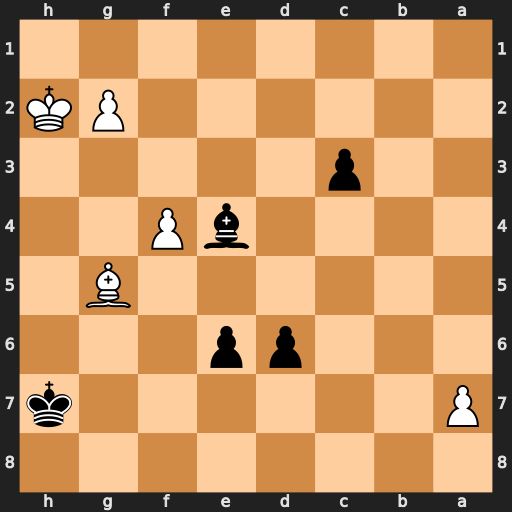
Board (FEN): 8/P6k/3pp3/6B1/4bP2/2p5/6PK/8
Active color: b
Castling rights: -
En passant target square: -
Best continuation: Kg6 Kh3 c2 Kh4 Bxg2 f5+ Kxf5 a8=R Bxa8